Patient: sex M, age 42
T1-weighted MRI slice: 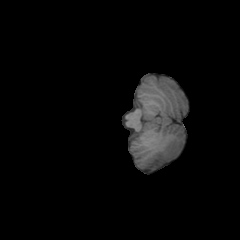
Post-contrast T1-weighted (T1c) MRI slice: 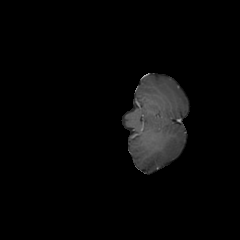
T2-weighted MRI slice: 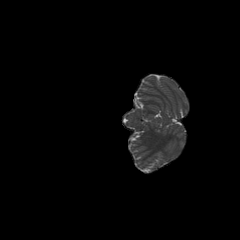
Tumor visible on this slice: no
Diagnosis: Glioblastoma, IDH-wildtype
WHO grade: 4